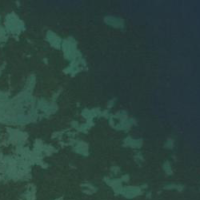
EUNIS habitat code: 14
Species observed at this site:
Chroicocephalus ridibundus
Tachymarptis melba
Podiceps cristatus
Cygnus olor
Fulica atra
Mergus merganser
Columba livia